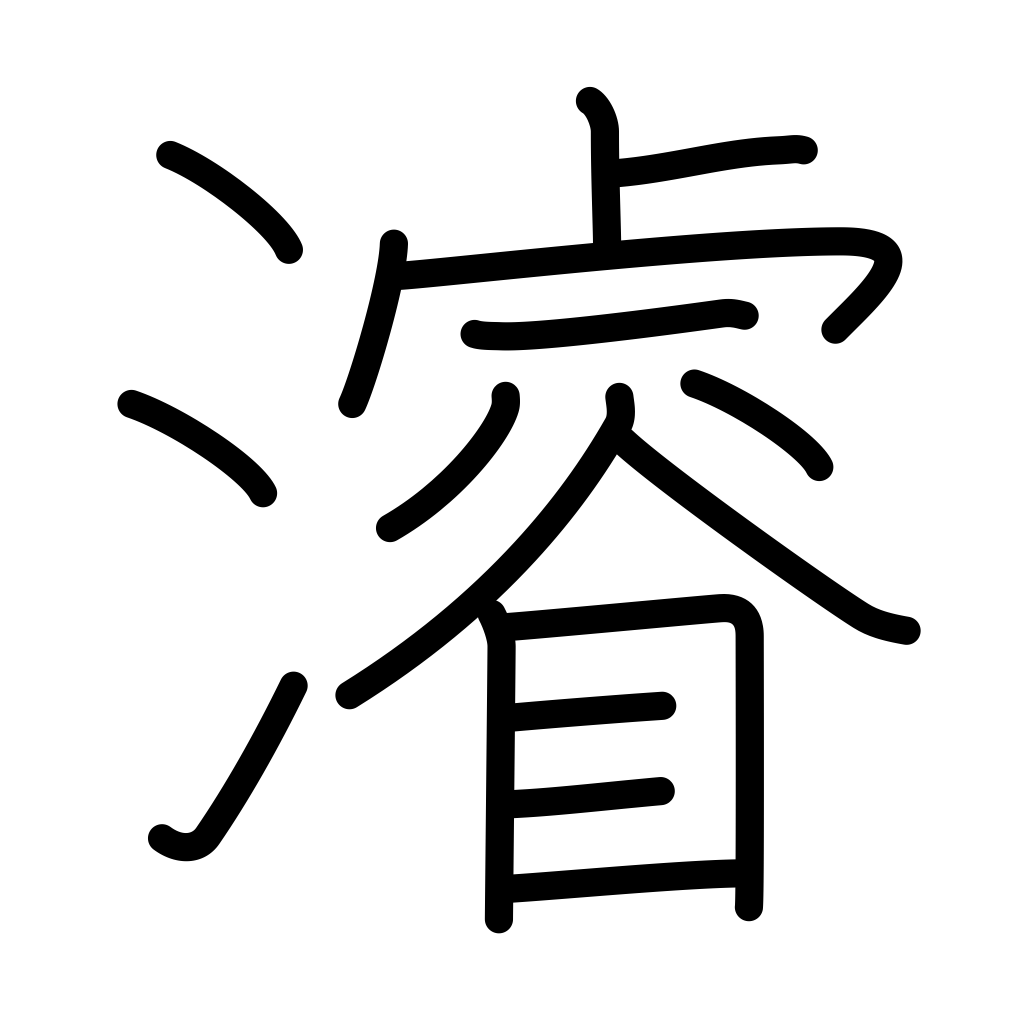
Meaning: deep, dredge